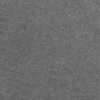
Label: dusty